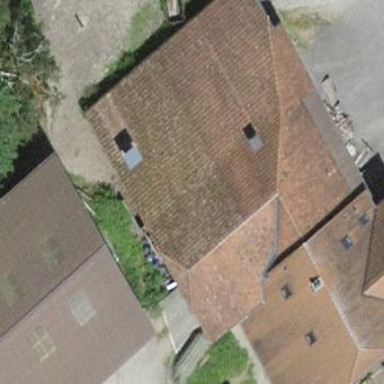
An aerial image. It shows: Farm building.